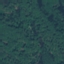
Land use / land cover class: Forest